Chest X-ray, PA view. Patient: 58 years old, sex F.
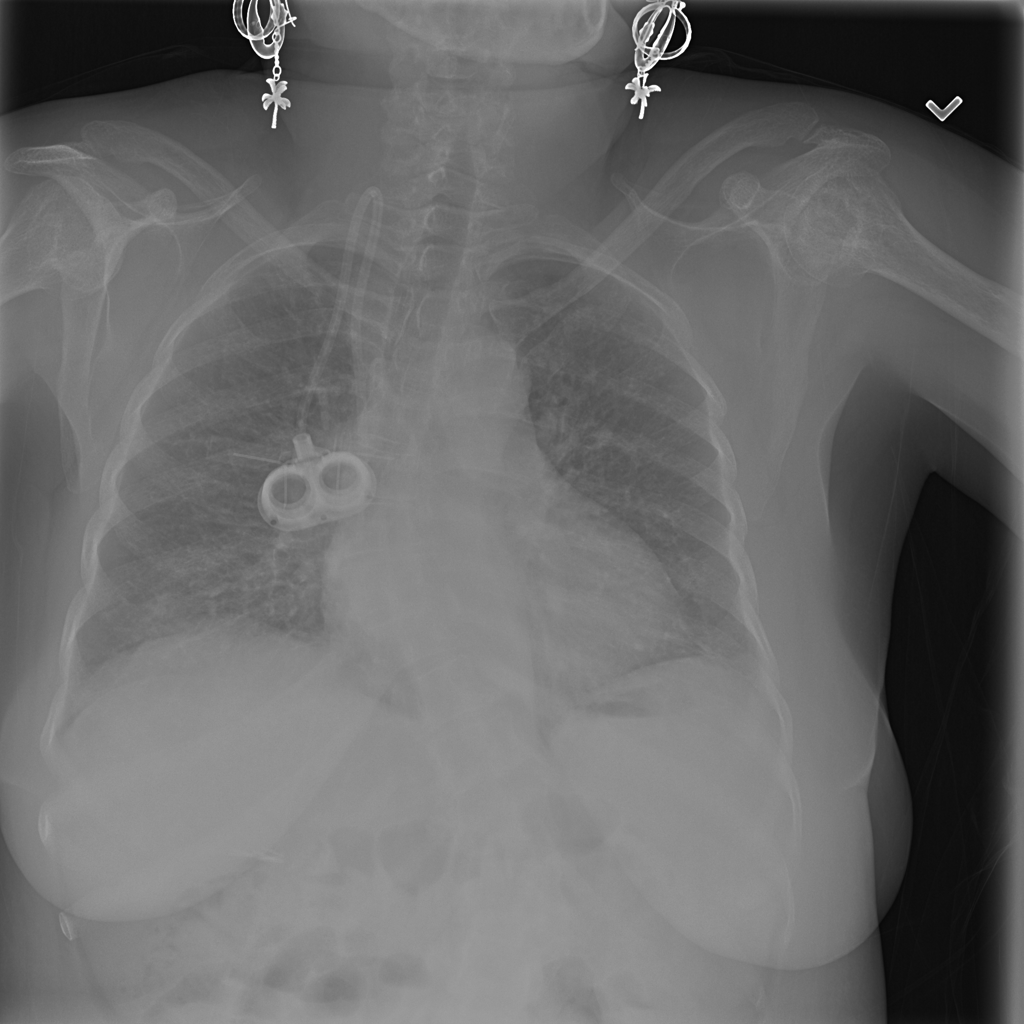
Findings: Consolidation